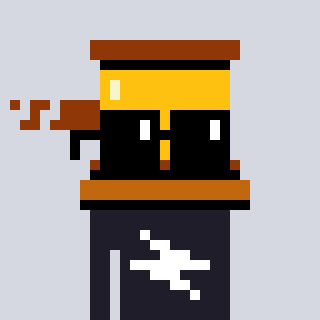
a pixel art character with square black sunglasses, a gavel-shaped head and a grayscale-colored body on a cool background